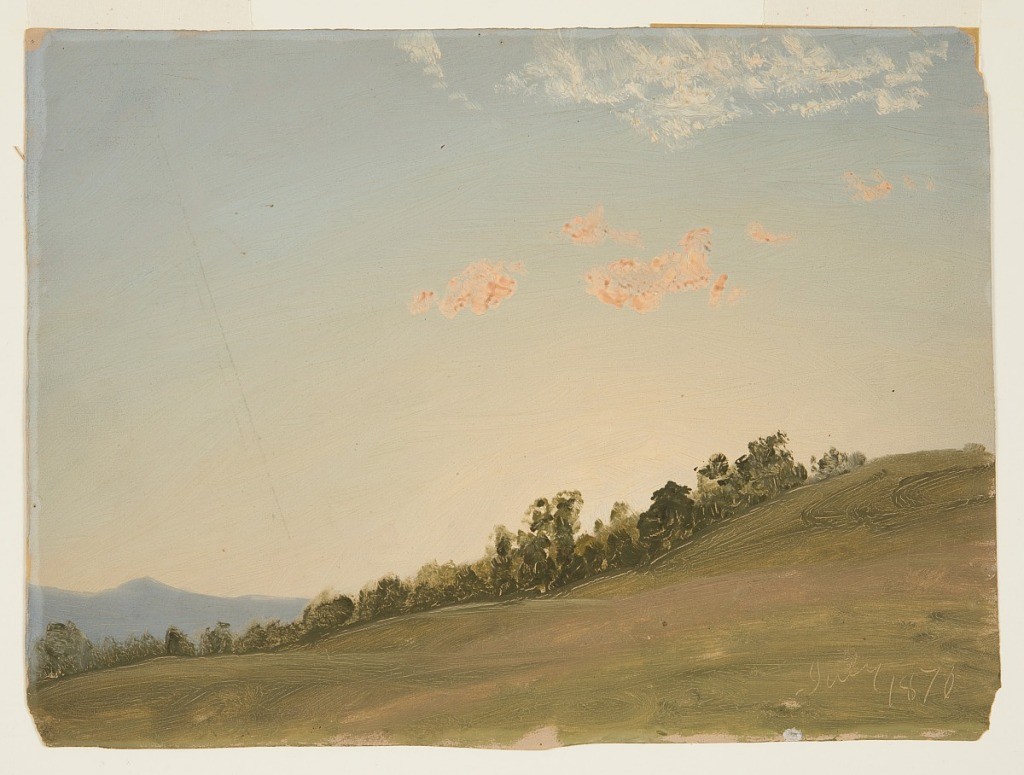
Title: Hillside at Sunset, Hudson, New York
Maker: Frederic Edwin Church, American, 1826–1900
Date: July 1870
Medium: Oil on tan paperboard
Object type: Drawing
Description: Landscape sketch showing a view of a hillside--possibly Long Hill, where the artist built his estate known as Olana--in Hudson, New York at sunset. The foreground and middle distance are comprised of the grassy, sloping hillside which ascends from left to right to a rounded summit at far right. A stand of trees follows the contour of hill's gentle slope. In the background at left, a summit in the Catskill Escarpment is rendered in a bluish-grey, and possibly represents Windham High Peak. The sky above is rendered in a gradient from light blue to golden yellow, as small groups of light and wispy clouds are illuminated by the light of the setting sun. The low lying clouds shown at center are tinged pinkish-orange.